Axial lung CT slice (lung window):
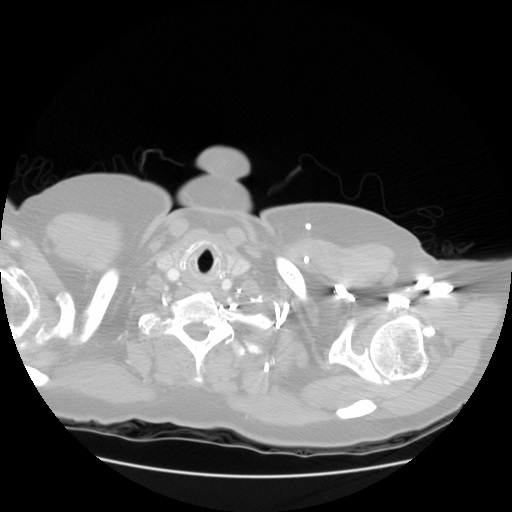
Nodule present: no